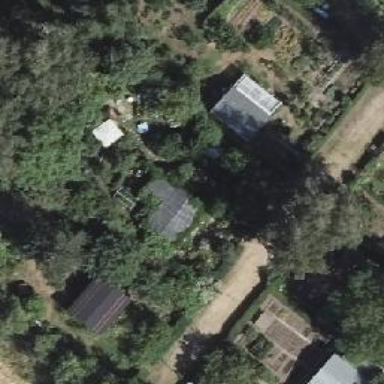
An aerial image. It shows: Plot within allotments.